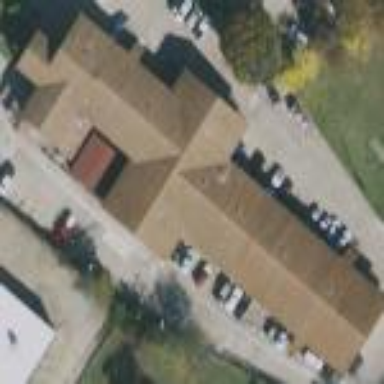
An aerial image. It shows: Motel building.